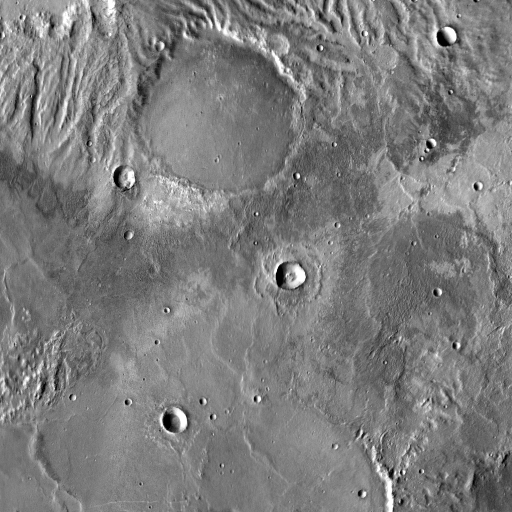
Crater classes present: Background, Other, Layered, Buried, Secondary